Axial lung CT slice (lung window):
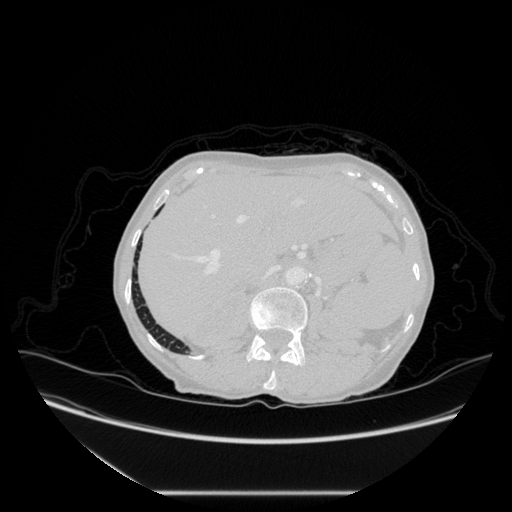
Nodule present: no